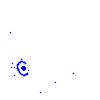
Particle: kaon